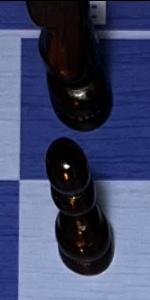
Label: Pawn_Black